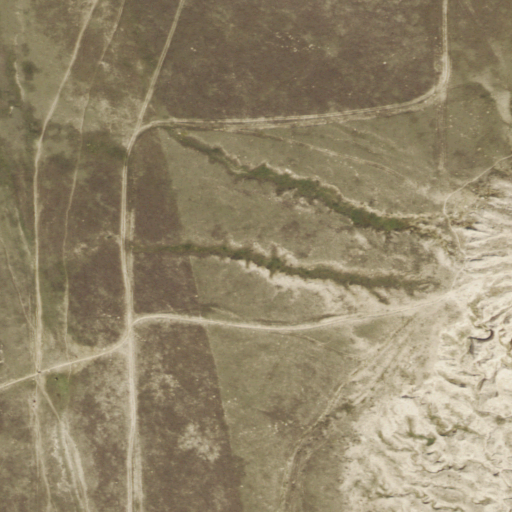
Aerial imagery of mountain in Colorado named Pawnee Buttes containing grassland and barren land